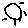
Label: sun